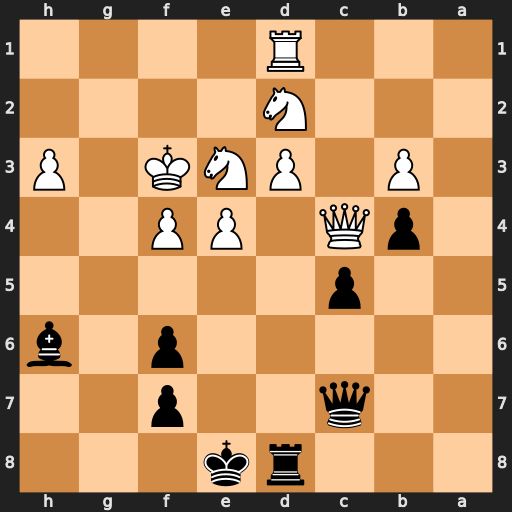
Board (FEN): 3rk3/2q2p2/5p1b/2p5/1pQ1PP2/1P1PNK1P/3N4/3R4
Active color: b
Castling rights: -
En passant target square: -
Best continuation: Qxf4+ Kg2 Qxe3